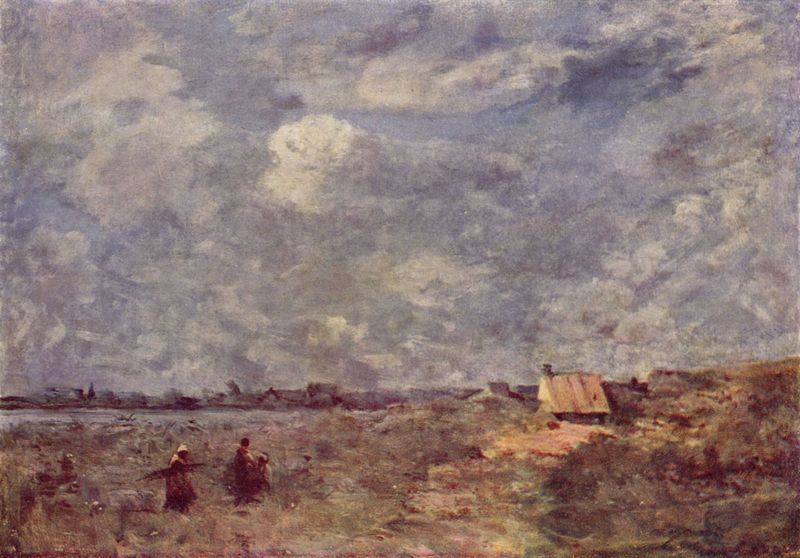
Titel: Stürmisches Wetter. Ufer des Pas-de-Calais
Künstler: Jean Baptiste Camille Corot
Standort: Moskva
Institution: The Pushkin State Museum of Fine Arts
Schlagwörter: berg, blau, dunkel, gemälde, himmel, mann, meer, schatten, wasser, weiß, wolken, fluss, frauen, gelb, grün, impressionismus, landschaft, menschen, ocker, see, stadt, ufer, braun, frankreich, frau, grau, hell, holz, hut, licht, männer, orange, schwarz, straße, stroh, ölbild, dach, gebäude, gras, haus, rasen, rot, weg, wiese, wolke, beige, haube, wand, tragen, weit, herr, signatur, öl, ebene, erde, feld, felder, gräser, horizont, horizontlinie, häuser, hügel, natur, schilf, strauch, weite, wind, busch, büsche, gebüsch, gewässer, hütte, kirche, pastos, sonne, land, realismus, drei, familie, kind, rosa, arbeit, bauern, genre, kamin, kamine, kirchturmspitze, landleben, schornstein, ton, bewegt, bewölkt, sommer, strand, ort, zwei, arbeiten, bäuerin, ernte, feldarbeit, getreide, heu, last, lehm, reisig, russland, sammeln, schleppen, berge, dünen, farben, gebirge, dorf, dächer, schornsteine, lila, violett, bauernhof, herbst, hof, winter, arbeiter, figuren, romantik, staffage, sturm, duktus, kopftuch, monet, steppe, frühling, striche, bauer, impression, corinth, lovis corinth, sonnenstrahl, strohdach, blautöne, spaziergang, stand, pinsel, sonnig, pinselstrich, gestalten, himme, verschwommen, hubi, struktur, landscahft, gehöft, siedlung, landwirtschaft, kate, stäucher, nordsee, abenddämmerung, höfe, siluette, wolkenhimmel, heimweg, goldener schnitt, pinselführung, reet, regenwetter, menshcen, mönner, wischtechnik, holzsammler, bergan, gärtern, holz holen, beaun, fkind, arbeterinnen, autarkie, tupfzeichnung, tupefen, feldr